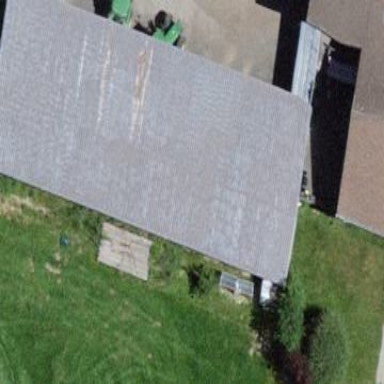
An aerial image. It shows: Barn.